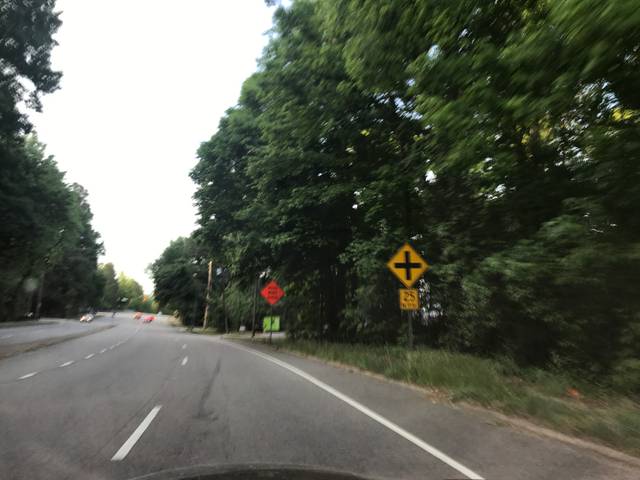
Region: United States
Coordinates: 35.801, -78.608